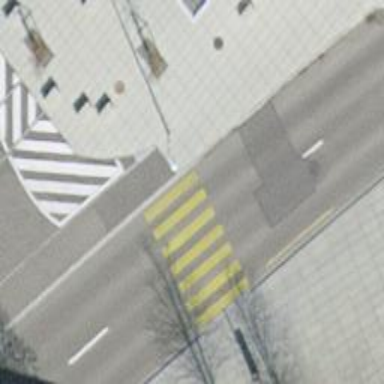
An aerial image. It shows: Asphalt sidewalk.